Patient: sex F, age 54
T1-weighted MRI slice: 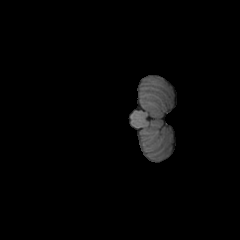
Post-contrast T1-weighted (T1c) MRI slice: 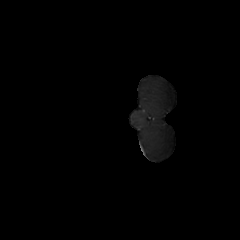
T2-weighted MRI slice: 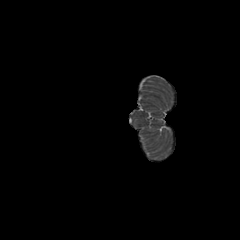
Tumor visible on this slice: no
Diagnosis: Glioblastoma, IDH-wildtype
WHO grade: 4